Question: I download Core ML model files from Apple's web page but my mac and XCode don't recognise them. Here is what I see when I add them to my project navigator:

What am I doing wrong?
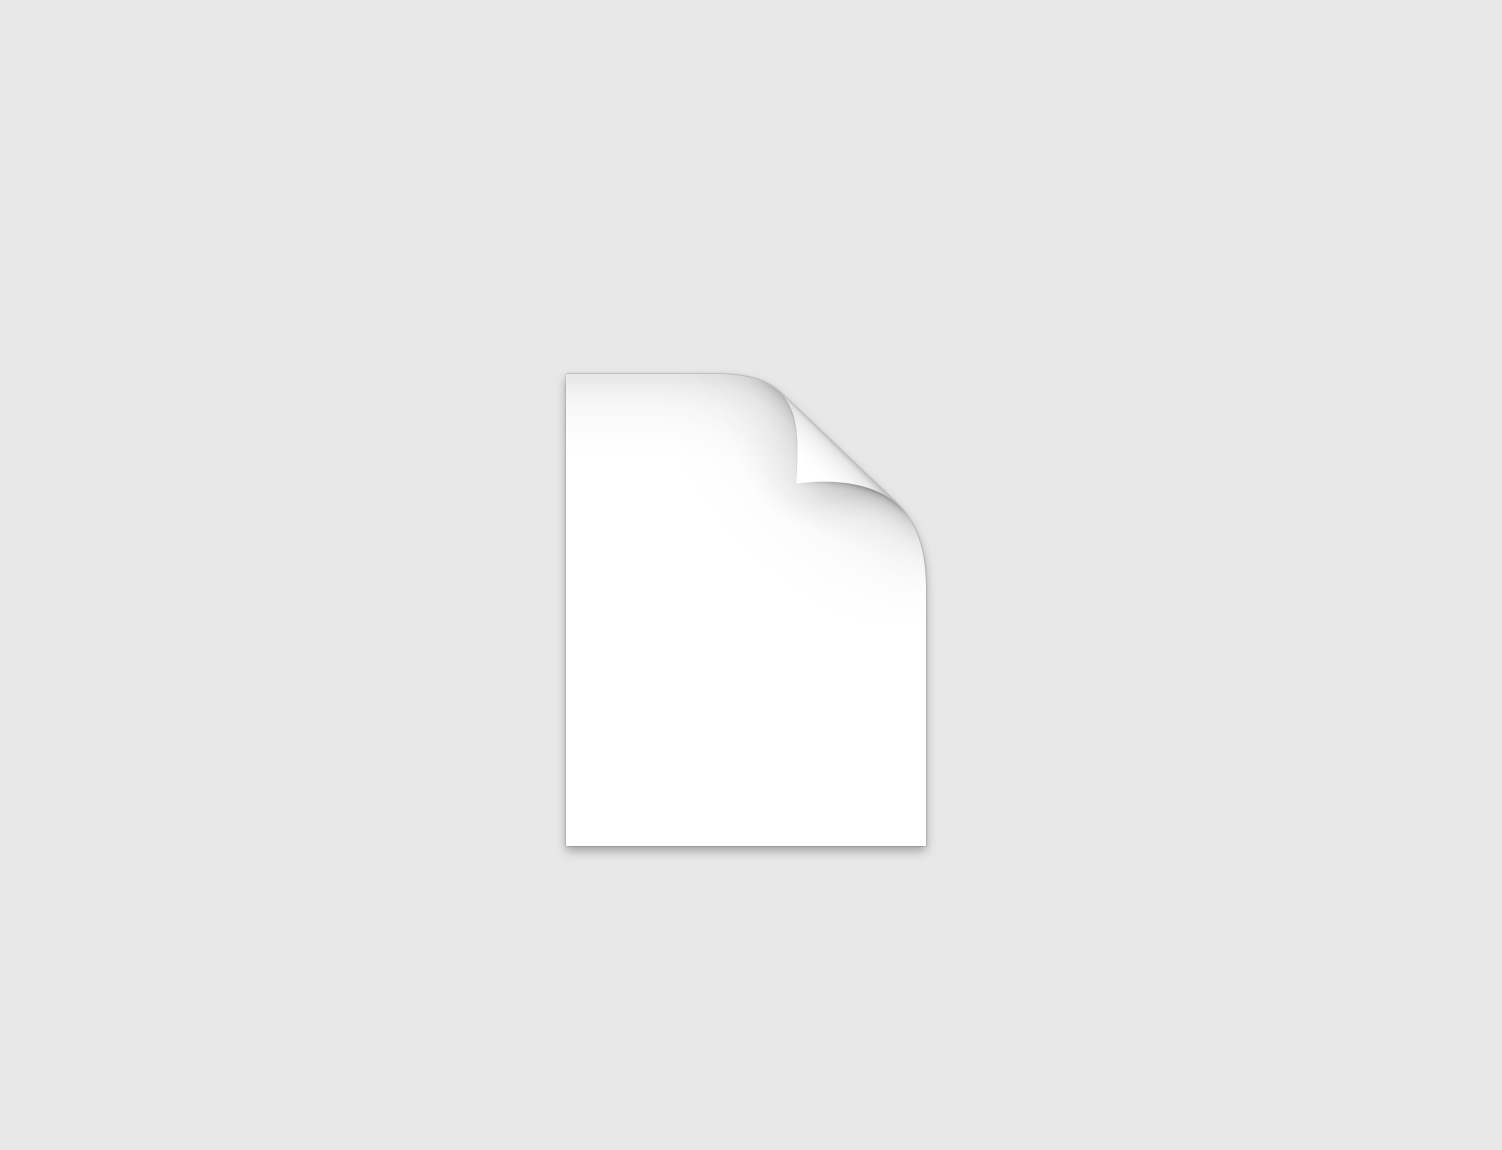
Answer: I had this problem and noticed that has a bug in which every time you drag a to your project it does not get added to the target even though you selected your target to add.
The solution is to click the file and tick the "Add to target" box located in the utilities tab. (XCode's right panel)